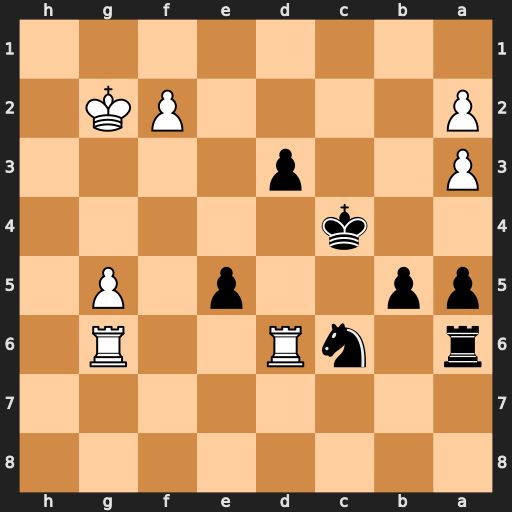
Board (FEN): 8/8/r1nR2R1/pp2p1P1/2k5/P2p4/P4PK1/8
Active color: b
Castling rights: -
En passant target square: -
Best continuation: Nd4 Rxa6 d2 Rac6+ Kd3